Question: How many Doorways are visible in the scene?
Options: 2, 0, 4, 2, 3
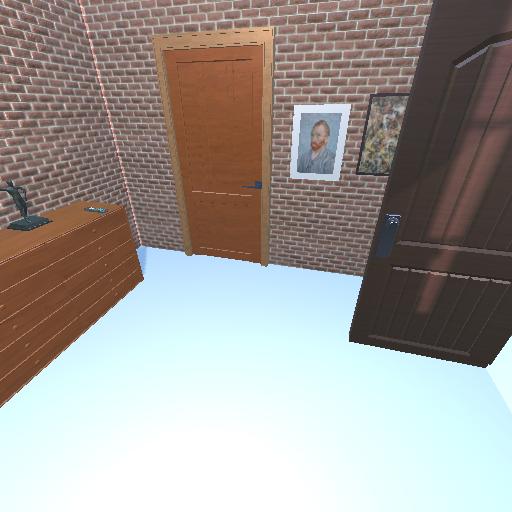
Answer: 2